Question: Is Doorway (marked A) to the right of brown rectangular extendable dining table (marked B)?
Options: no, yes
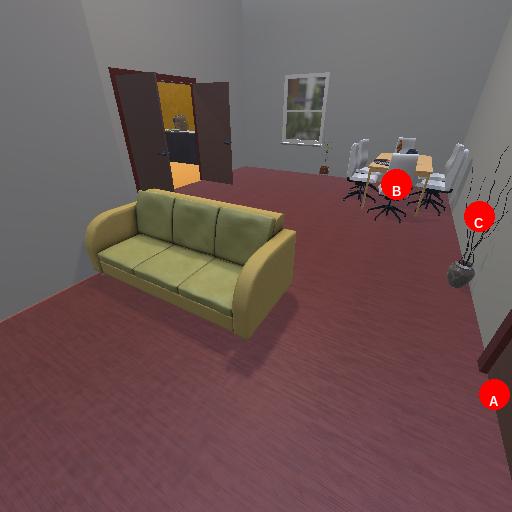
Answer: no